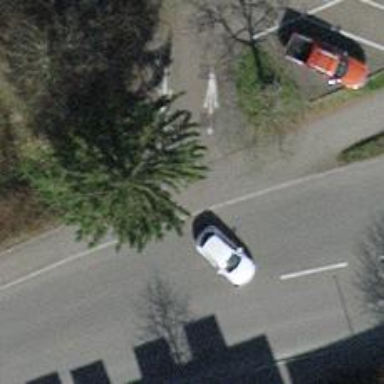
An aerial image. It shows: Road serving as parking aisle.